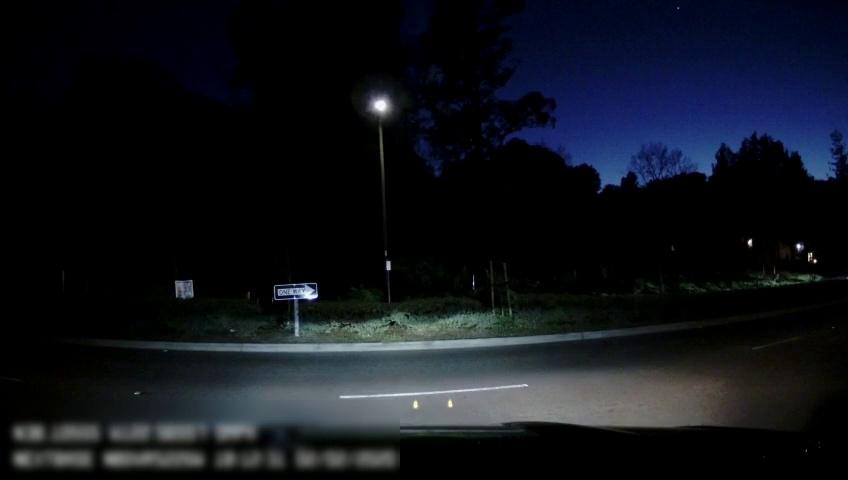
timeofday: Night
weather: Other
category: Drivable Space
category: Lanes | Current Lane
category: Traffic | Signs